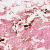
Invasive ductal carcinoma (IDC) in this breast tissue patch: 0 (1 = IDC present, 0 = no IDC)